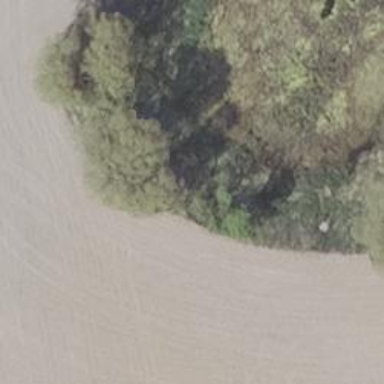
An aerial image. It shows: Deciduous broadleaved tree.